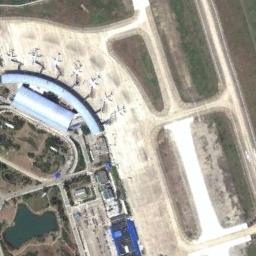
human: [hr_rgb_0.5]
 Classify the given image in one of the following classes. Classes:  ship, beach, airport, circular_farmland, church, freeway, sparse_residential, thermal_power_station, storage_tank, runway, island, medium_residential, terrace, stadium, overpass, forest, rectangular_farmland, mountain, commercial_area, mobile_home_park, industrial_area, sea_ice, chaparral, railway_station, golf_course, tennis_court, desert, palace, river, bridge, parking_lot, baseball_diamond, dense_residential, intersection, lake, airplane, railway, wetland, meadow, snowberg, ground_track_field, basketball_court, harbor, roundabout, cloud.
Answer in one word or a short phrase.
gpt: airport